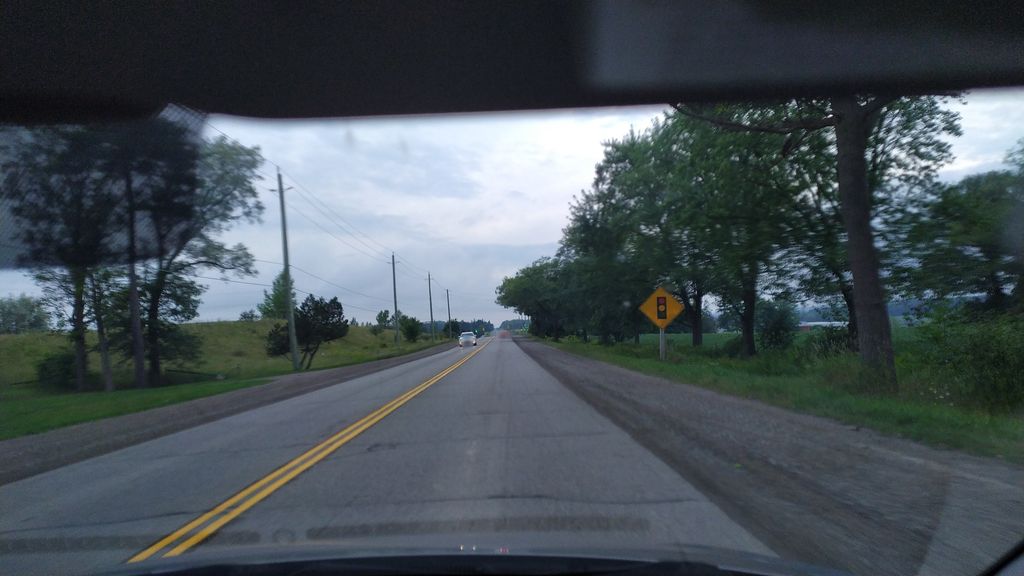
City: kitchener-waterloo